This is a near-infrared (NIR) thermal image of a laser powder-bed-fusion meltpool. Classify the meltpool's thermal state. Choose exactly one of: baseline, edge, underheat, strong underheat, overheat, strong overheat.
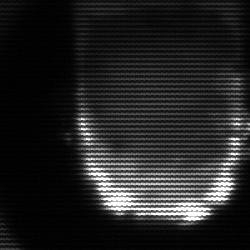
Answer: baseline